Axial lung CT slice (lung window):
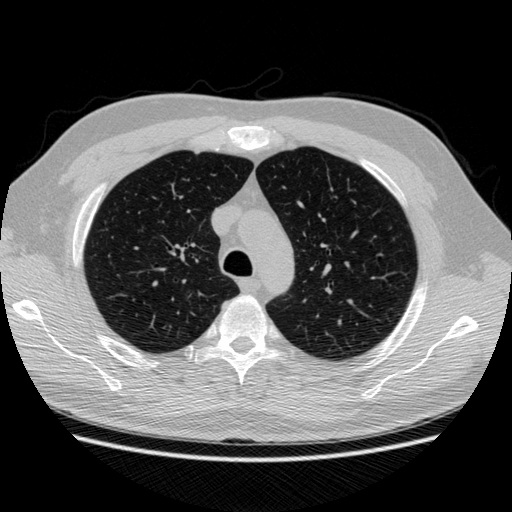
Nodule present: no